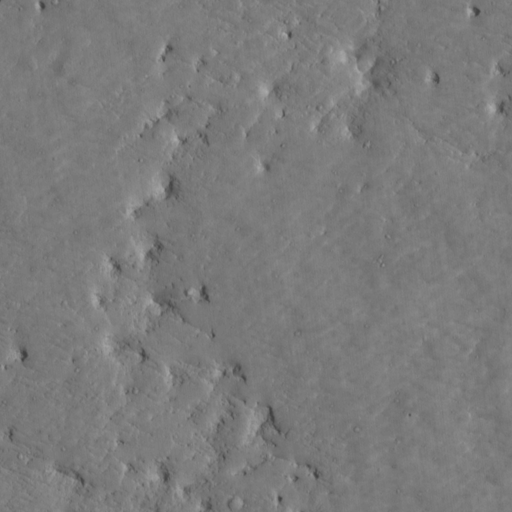
Classes present: Background